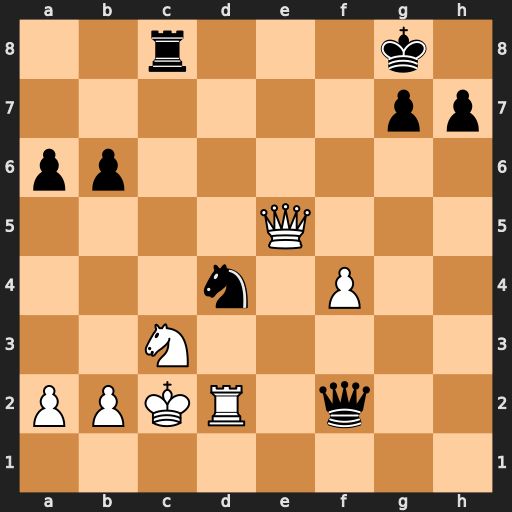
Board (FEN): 2r3k1/6pp/pp6/4Q3/3n1P2/2N5/PPKR1q2/8
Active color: w
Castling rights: -
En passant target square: -
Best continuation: Qxd4 Qxd4 Rxd4